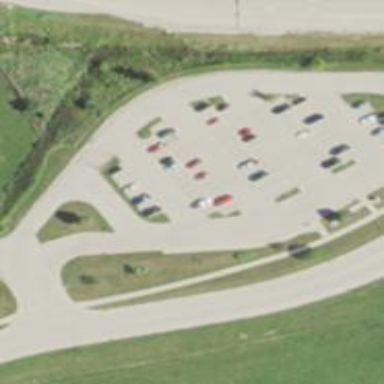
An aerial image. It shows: Parking area with surface dedicated for park and ride.